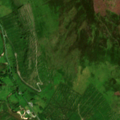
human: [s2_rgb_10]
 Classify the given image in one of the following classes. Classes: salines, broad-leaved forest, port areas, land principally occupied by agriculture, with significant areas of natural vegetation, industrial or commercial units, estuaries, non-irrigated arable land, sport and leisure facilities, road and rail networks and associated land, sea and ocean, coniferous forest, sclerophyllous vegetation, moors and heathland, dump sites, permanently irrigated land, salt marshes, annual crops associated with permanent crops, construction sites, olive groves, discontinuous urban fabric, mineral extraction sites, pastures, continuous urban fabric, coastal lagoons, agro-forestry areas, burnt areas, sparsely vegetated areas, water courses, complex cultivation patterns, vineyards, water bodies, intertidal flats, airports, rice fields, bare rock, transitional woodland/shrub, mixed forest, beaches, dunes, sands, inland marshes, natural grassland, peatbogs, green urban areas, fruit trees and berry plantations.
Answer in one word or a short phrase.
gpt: land principally occupied by agriculture, with significant areas of natural vegetation, moors and heathland, transitional woodland/shrub